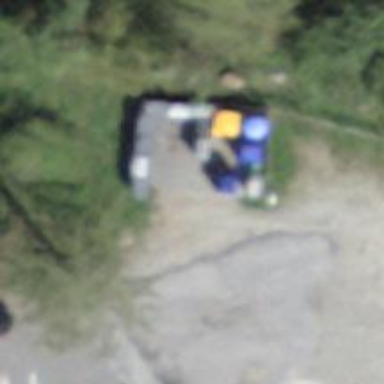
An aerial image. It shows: Recycling container in the area designated for recycling.